Brain MRI, t1w sequence, axial 2D slice.
Patient: age 46, sex F, weight 95 kg, height 1.95 m
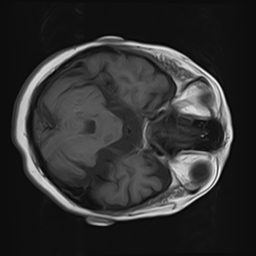